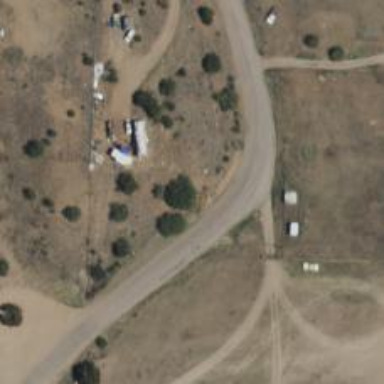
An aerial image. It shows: Unclassified road.